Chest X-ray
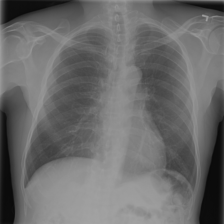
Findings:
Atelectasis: negative
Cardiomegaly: negative
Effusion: negative
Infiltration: negative
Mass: negative
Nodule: negative
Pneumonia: negative
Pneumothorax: negative
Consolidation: negative
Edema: negative
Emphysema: negative
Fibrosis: negative
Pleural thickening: negative
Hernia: negative